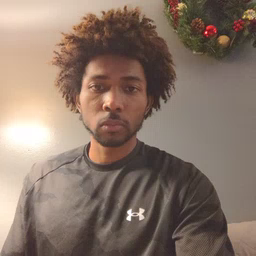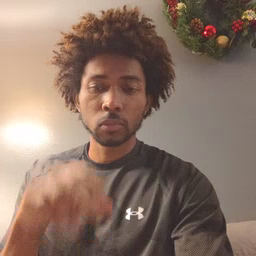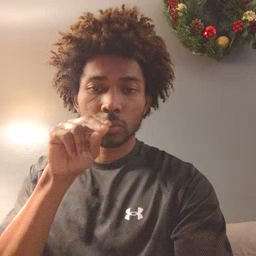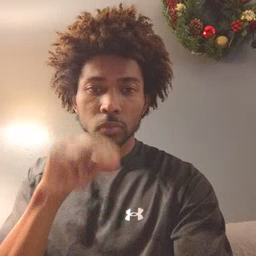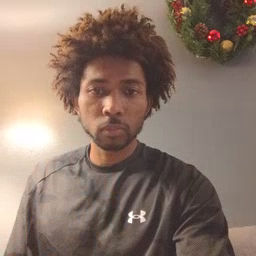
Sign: goose